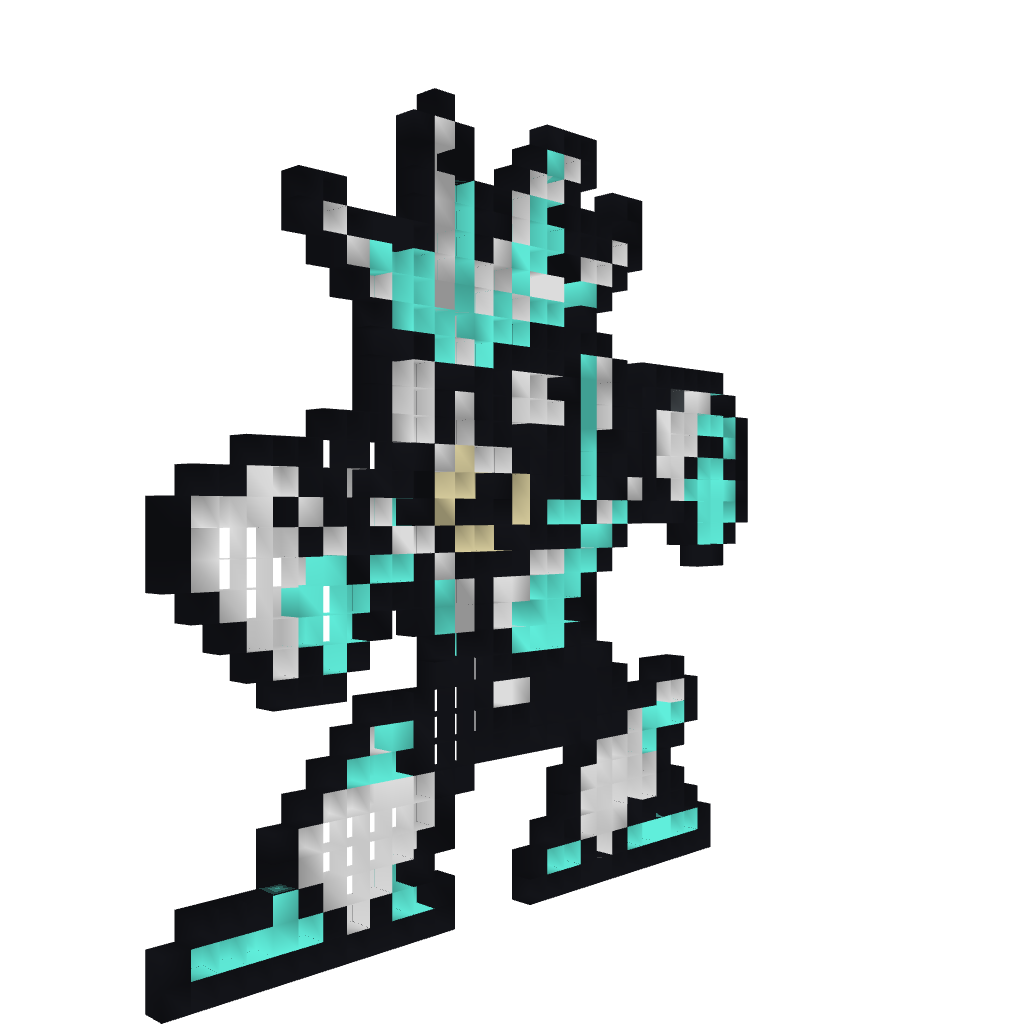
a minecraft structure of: Gemini Man